Question: First of all, this is how my parse table looks like after inserting a row to table. After inserting, my ACL for Public Write defaults to the objectId of the table.
table
<URL>
table

So this is my code that inserts the new row into my table.
'''
var riderRequest = PFObject(className: "riderRequest")
riderRequest["username"] = PFUser.currentUser()?.username
riderRequest["location"] = PFGeoPoint(latitude: latitude, longitude: longitude)
riderRequest.saveInBackgroundWithBlock { (success, error) -> Void in
if(success)
{
self.callUberButton.setTitle("Cancel Uber", forState: UIControlState.Normal)
}
else
{
self.displayAlert("Could not call uber", message: "Please try again later")
}
}
'''
My code has nothing to do with modifying the value of ACL.
I cant seem to figure this out, why is the ACL value modified?
Any help would be greatly appreciated.
Thank you so much for your help.
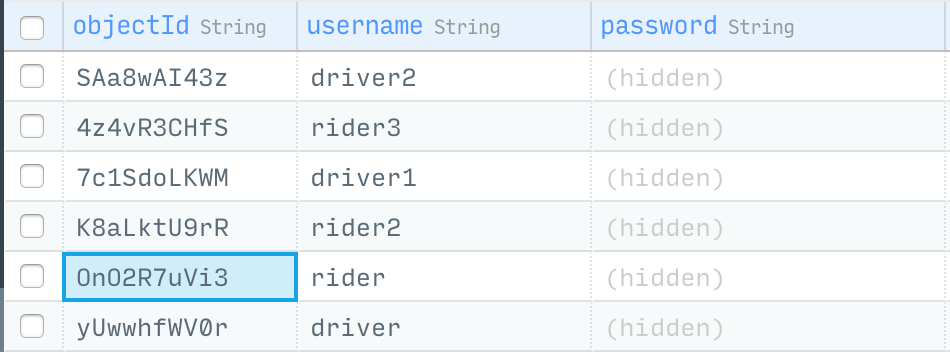
Answer: Look in your AppDelegate. There's most likely a default ACL and it will look something like this
'''
// Enable public read access by default, with any newly created PFObjects belonging to the current user
let defaultACL: PFACL = PFACL()
defaultACL.publicReadAccess = true
PFACL.setDefaultACL(defaultACL, withAccessForCurrentUser: true)
'''